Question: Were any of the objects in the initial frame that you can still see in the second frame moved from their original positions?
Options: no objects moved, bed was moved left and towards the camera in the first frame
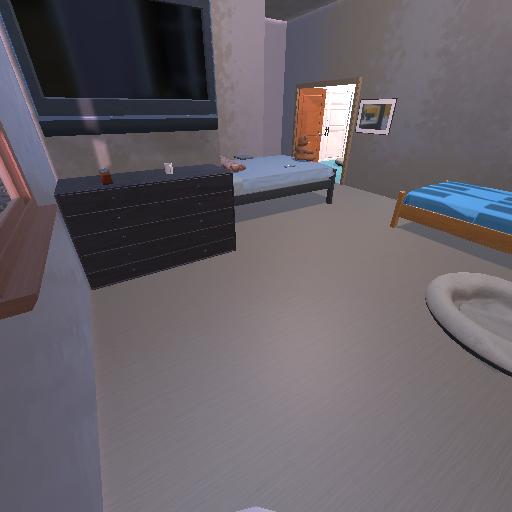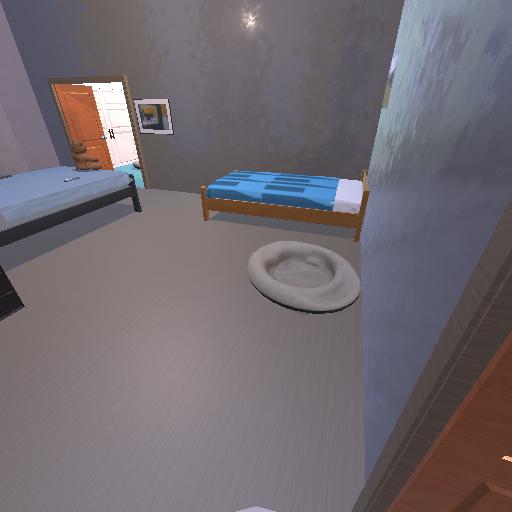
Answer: no objects moved